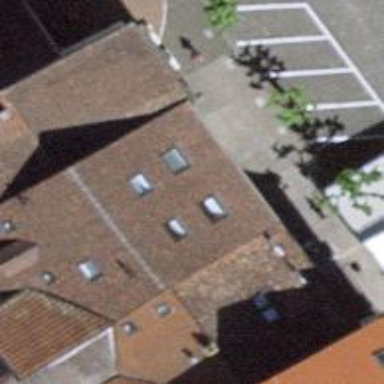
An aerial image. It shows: Café.